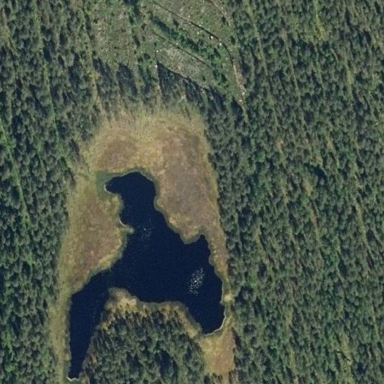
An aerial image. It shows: Serene lake surrounded by nature.